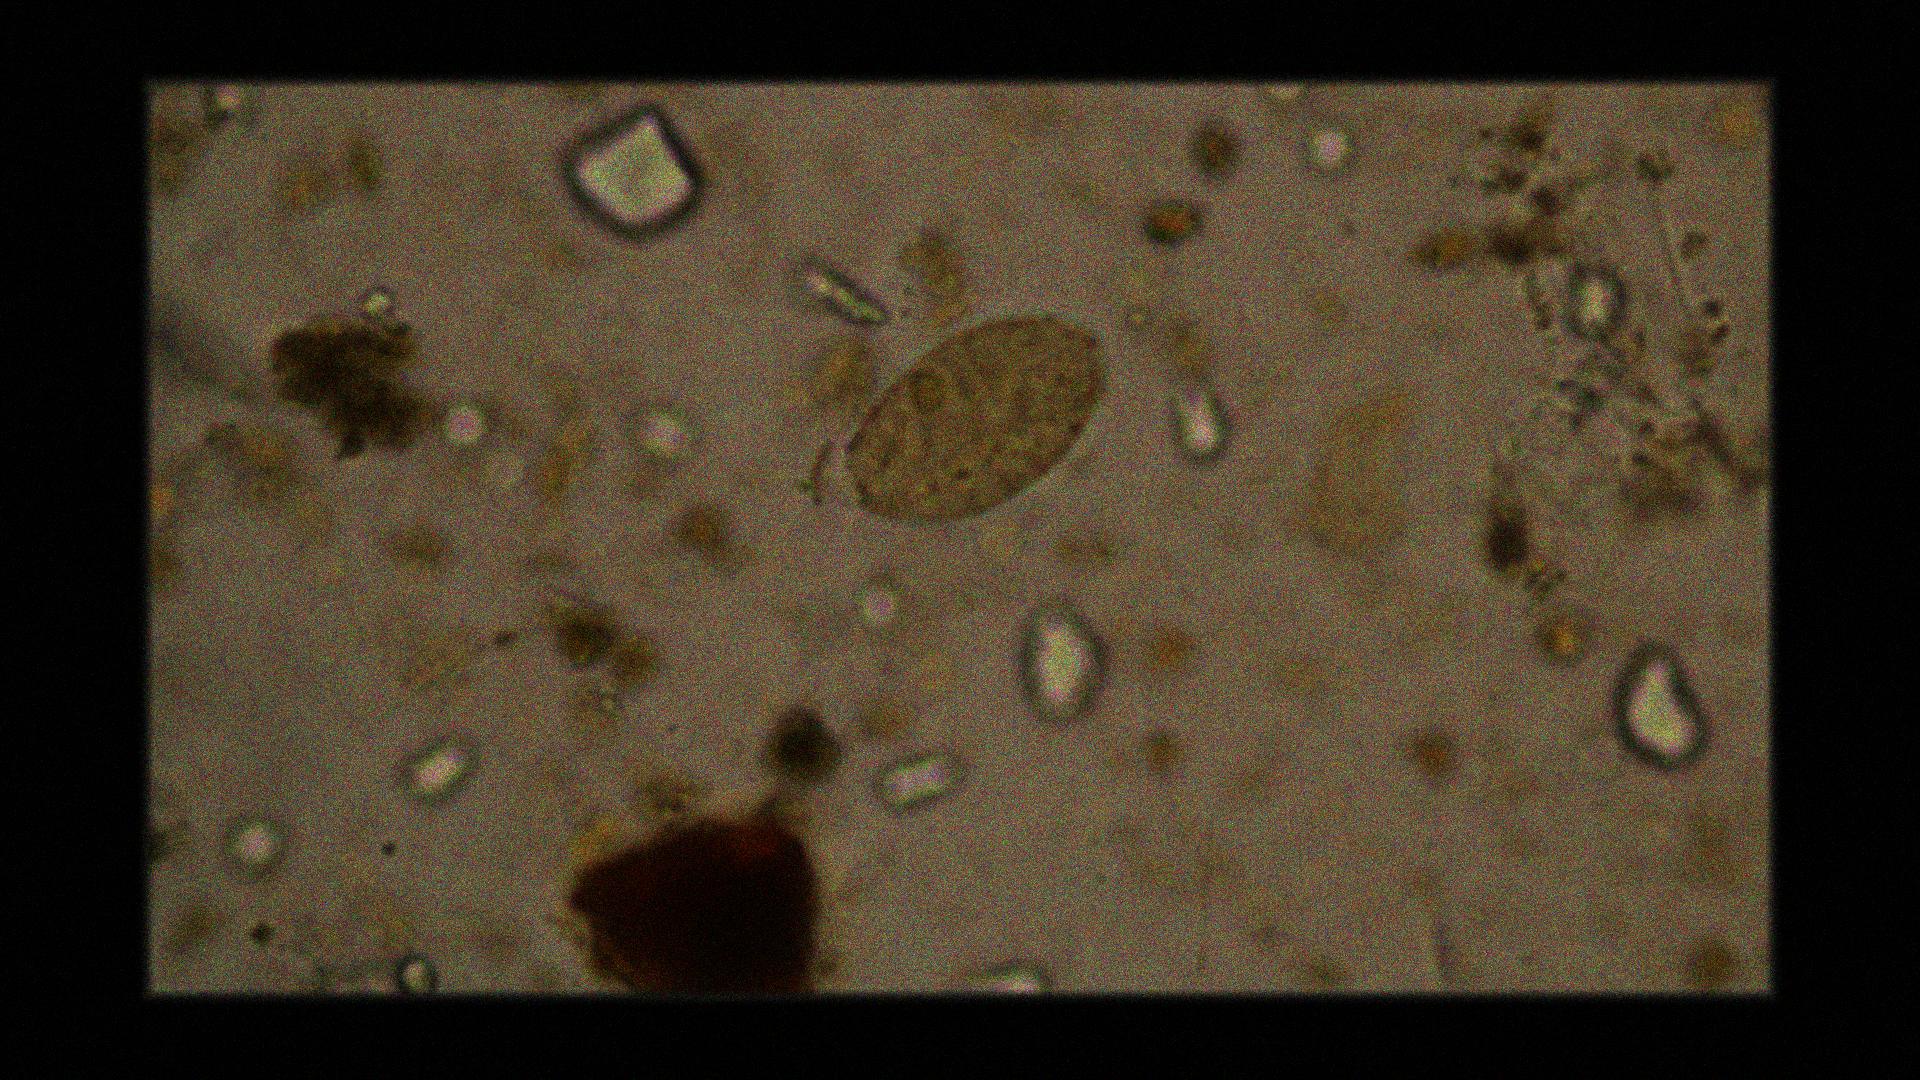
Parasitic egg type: Fasciolopsis buski